Question: how do i add a "Please select an option" to be the default shown option in a drop down select box in a form.
I'm modifying a magento module adding in some new input fiends on the frontend that saves it to a table in magento's database. the form works correctly saving the information to the database but it always shows the 1st item from the array used to list the options. so if the user doent change the option, then array [0] will be added to the database. i want to add a place holder that wont be added to the database, so it will prompt the user to select an option.
this is the information that is called:
'''
$fields[] = array(
'name' => 'vehicle_make',
'label' => Mage::helper('sublogin')->__('Make'),
'required' => true,
'type' => 'select',
'style' => 'width:100px',
'cssclass' => '',
'options' => array ("Acura", "Alfa Romeo","Audi", "BMW", "Buickm", "Cadillac", "Chevrolet", "Chrysler", "Dodge", "FIAT", "Ford", "GMC", "Honda", "Hyundai", "Infiniti", "Jaguar", "Jeep", "Kia", "Land Rover", "Lexus", "Lincoln", "Maserati", "Mazda", "Mercedes-Benz", "MINI", "Mitsubishi", "Nissan", "Porsche", "Ram", "Scion", "Smart", "Subaru", "Suzuki", "Toyota", "Volkswagen", "Volvo", "Yamaha"),
);
'''
this is what is used to show the input field:
'''
if ($formField['type'] == 'select' || $formField['type'] == 'multiselect')
{
$selectedOptions = $sublogin->getData($formField['name']);
$selectedOptions = explode(',', $selectedOptions);
?>
<select
<?php echo ($formField['type'] == 'multiselect')?"multiple=multiple":""; ?>
id="<?php echo $formField['name'] ?>"
name="<?php echo ($formField['type'] == 'multiselect')? $formField['name'].'[]':$formField['name'] ?>">
<?php foreach ($formField['options'] as $optionValue => $optionLabel) {
$selected = '';
if (in_array($optionValue, $selectedOptions))
$selected = 'selected';
echo '<option '.$selected.' value="'.$optionValue.'">'.$optionLabel.'</option>';
} ?>
</select>
'''

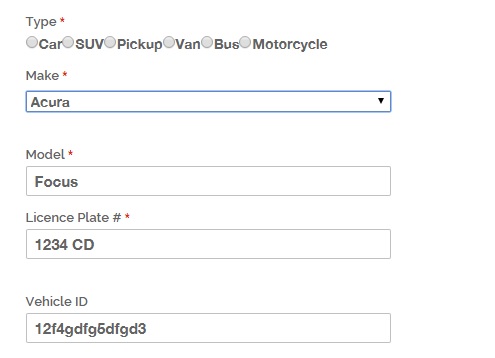
Answer: In your above code
'''
<select
<?php echo ($formField['type'] == 'multiselect')?"multiple=multiple":""; ?>
id="<?php echo $formField['name'] ?>"
name="<?php echo ($formField['type'] == 'multiselect')? $formField['name'].'[]':$formField['name'] ?>">
<?php foreach ($formField['options'] as $optionValue => $optionLabel) {
$selected = '';
if (in_array($optionValue, $selectedOptions))
$selected = 'selected';
echo '<option '.$selected.' value="'.$optionValue.'">'.$optionLabel.'</option>';
} ?>
</select>
'''
add that default option before foreach like this
'''
<select
<?php echo ($formField['type'] == 'multiselect')?"multiple=multiple":""; ?>
id="<?php echo $formField['name'] ?>"
name="<?php echo ($formField['type'] == 'multiselect')? $formField['name'].'[]':$formField['name'] ?>">
//added this line of code
<option name="please-select" value="100">Please select an option</option>
<?php foreach ($formField['options'] as $optionValue => $optionLabel) {
$selected = '';
if (in_array($optionValue, $selectedOptions))
$selected = 'selected';
echo '<option '.$selected.' value="'.$optionValue.'">'.$optionLabel.'</option>';
} ?>
</select>
'''
You can use any value and name for this. Now use can use javascript to validate it.
Hope this helps.